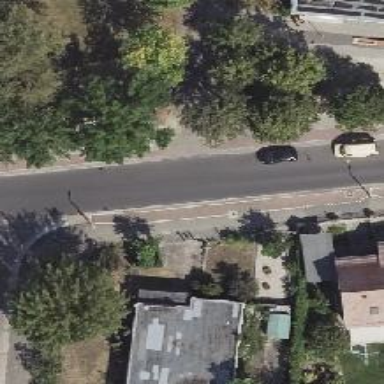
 there are cycle tracks on both sides of the road."